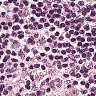
Metastatic tissue present: no